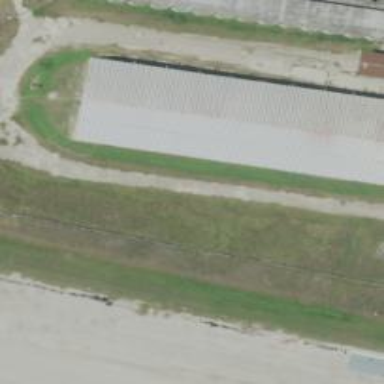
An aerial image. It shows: Warehouse.